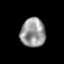
Tissue: prostate
Cell type: T cells
Senescence score: 0.3231
Nuclear area (px): 702
Mean DAPI intensity: 153.117